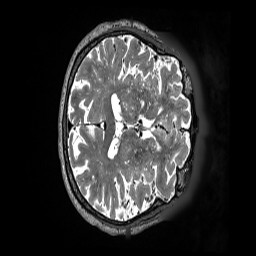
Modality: T2w
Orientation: axial
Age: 83
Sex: female